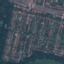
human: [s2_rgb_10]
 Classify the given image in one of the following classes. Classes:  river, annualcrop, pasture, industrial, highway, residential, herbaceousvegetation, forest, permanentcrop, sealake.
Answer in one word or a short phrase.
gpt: Residential